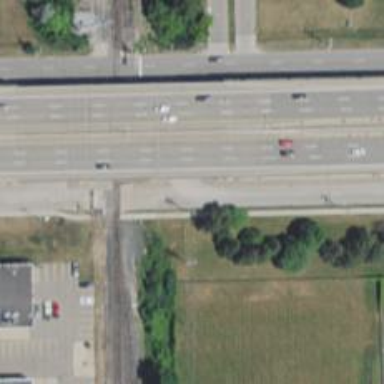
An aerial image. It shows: Unclassified asphalt road with separate sidewalk.